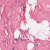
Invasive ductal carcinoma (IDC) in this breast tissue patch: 0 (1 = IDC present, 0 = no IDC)